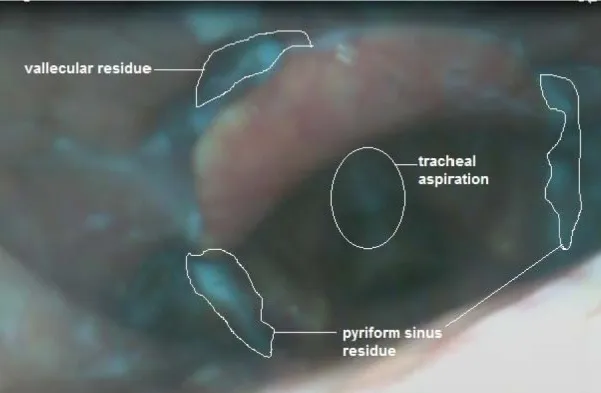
Baseline FEES showed a silent aspiration and moderate residues at both, the pyriform sinuses and vallecula for liquids.
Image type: radiology (ultrasound)